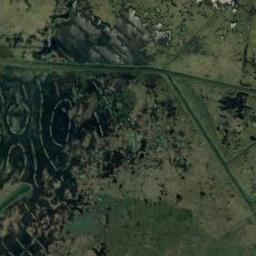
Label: wetland